Aerial crown-view tile of a tropical tree (Barro Colorado Island, Panama), acquired 20241112:
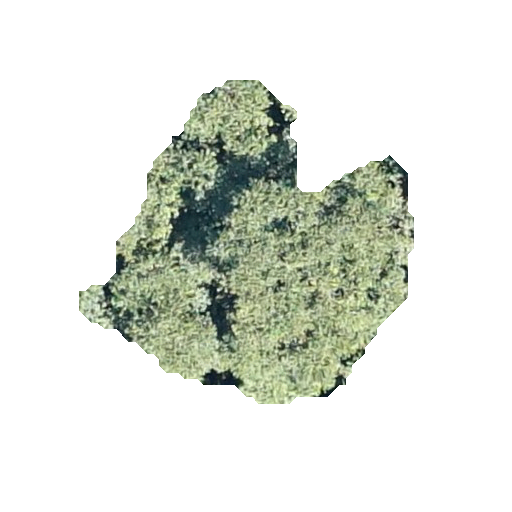
Species: Luehea seemannii
GBIF accepted scientific name: Luehea seemannii
Crown area: 103.529 m²